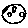
Label: moon